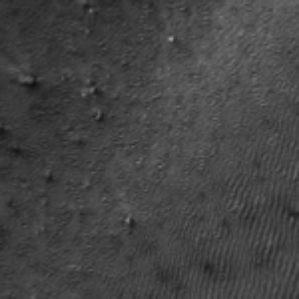
Label: frost